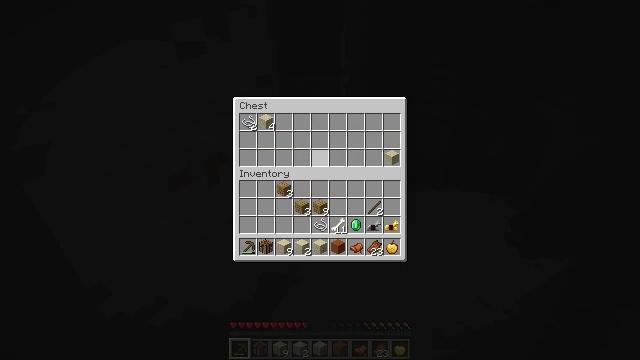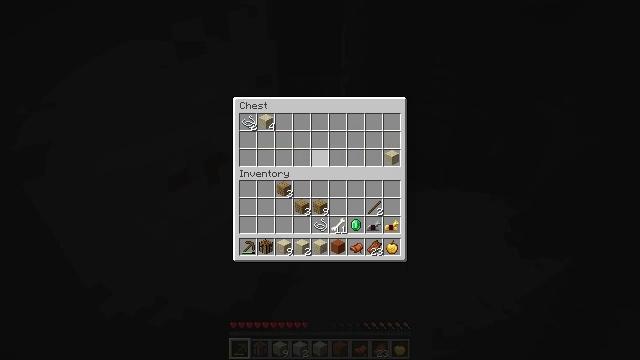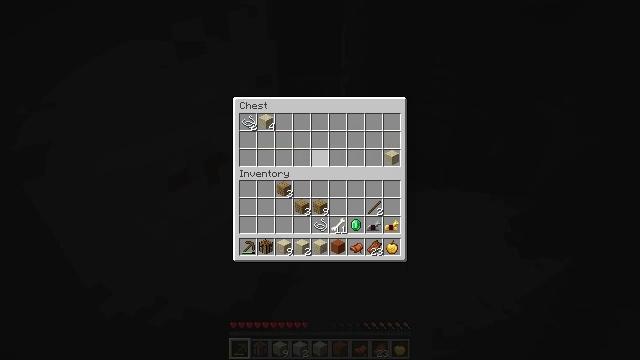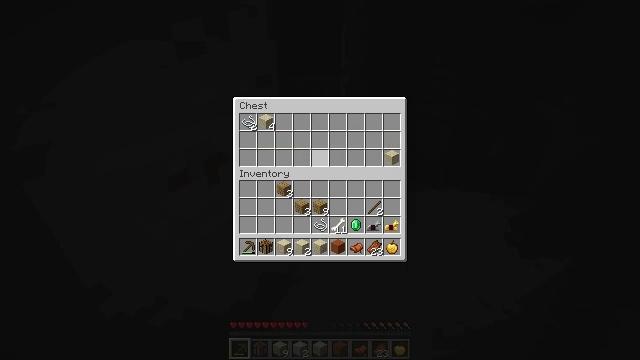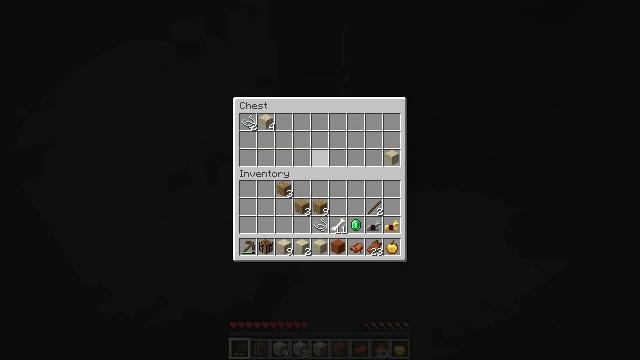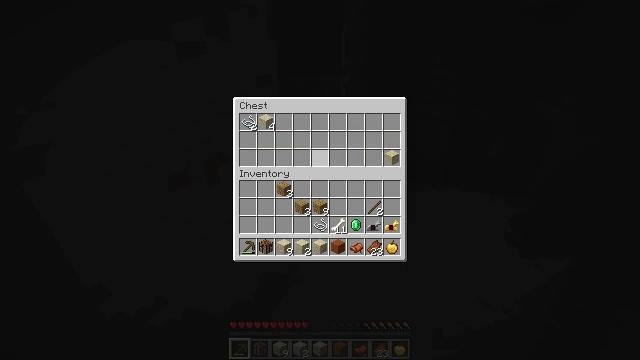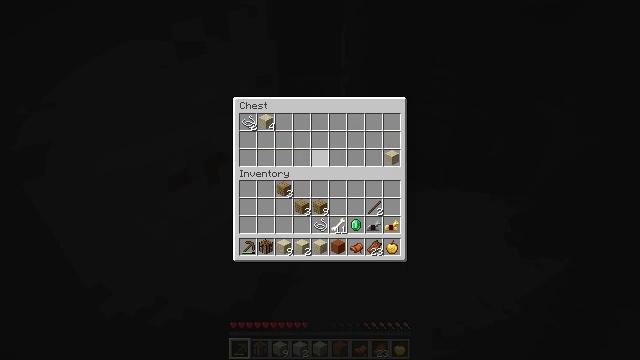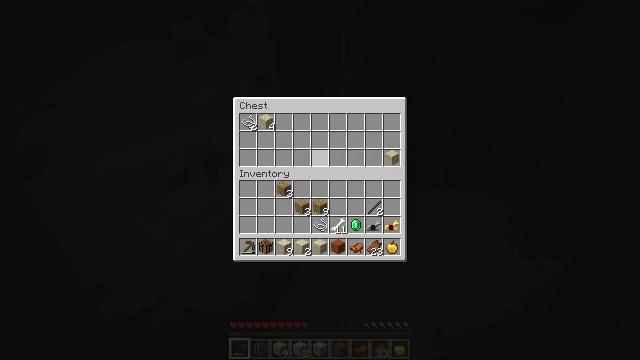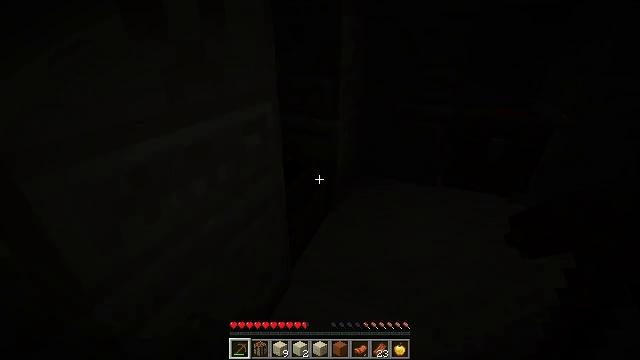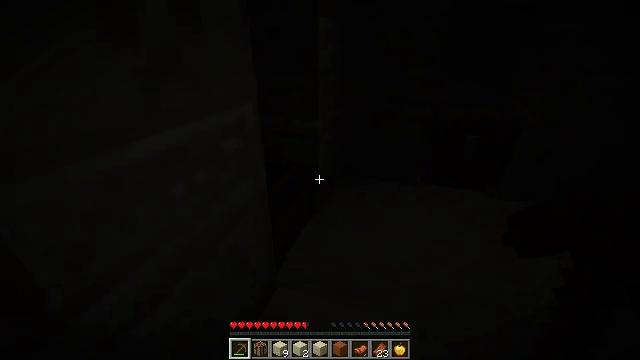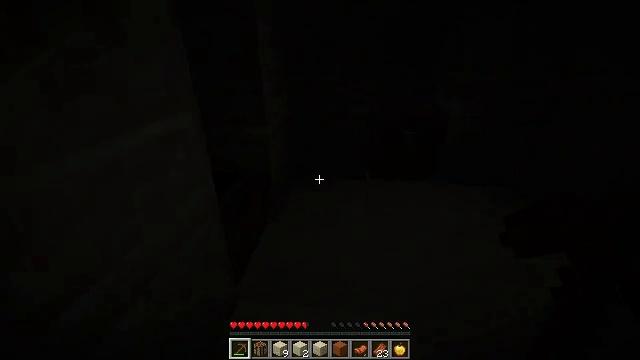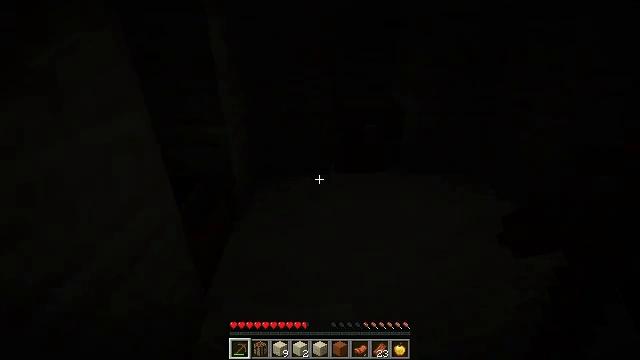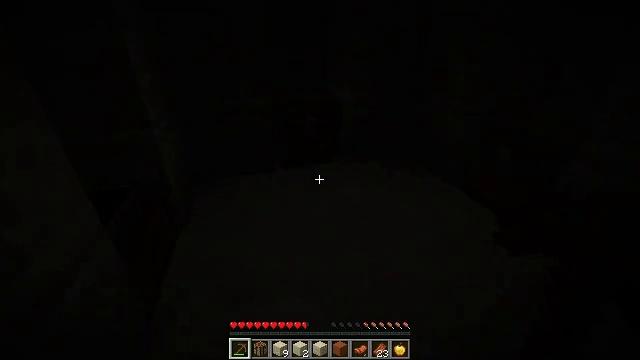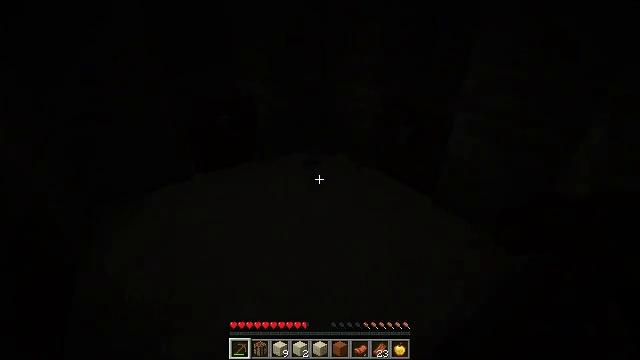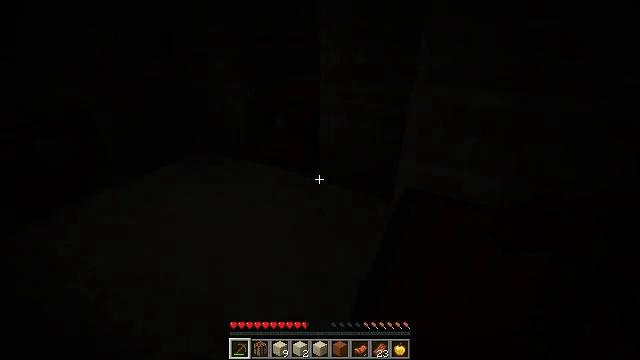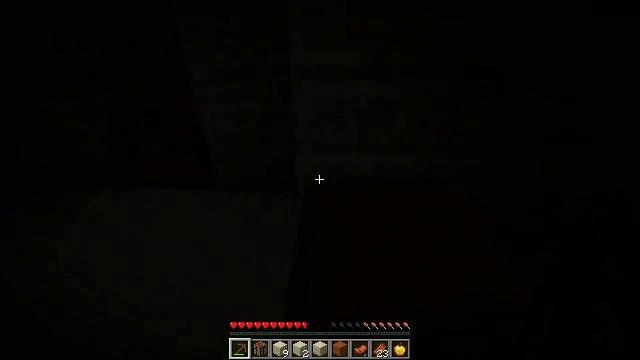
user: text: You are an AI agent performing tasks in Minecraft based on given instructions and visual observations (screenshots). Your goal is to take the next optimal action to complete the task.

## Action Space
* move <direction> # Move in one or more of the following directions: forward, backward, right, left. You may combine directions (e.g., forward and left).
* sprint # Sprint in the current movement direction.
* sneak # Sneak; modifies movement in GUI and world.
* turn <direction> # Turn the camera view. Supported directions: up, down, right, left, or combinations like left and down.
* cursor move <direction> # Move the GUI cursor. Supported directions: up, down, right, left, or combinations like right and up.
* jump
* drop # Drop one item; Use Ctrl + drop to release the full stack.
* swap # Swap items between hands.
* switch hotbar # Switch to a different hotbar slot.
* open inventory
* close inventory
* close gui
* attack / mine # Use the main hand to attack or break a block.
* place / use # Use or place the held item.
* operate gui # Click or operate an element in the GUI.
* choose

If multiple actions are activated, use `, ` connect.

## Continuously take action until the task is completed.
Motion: motion action
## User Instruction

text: Reclaim the chest into your inventory.
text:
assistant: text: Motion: sneak, operate gui
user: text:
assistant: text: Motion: sneak
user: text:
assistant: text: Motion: sneak
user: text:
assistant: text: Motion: sneak
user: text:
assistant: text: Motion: sneak
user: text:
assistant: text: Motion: sneak
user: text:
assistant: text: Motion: sneak
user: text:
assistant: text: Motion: no_op
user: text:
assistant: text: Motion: no_op
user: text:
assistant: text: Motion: turn right, close gui
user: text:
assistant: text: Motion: turn right
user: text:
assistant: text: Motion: turn right
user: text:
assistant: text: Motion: turn right and down
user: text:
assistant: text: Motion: turn right and down
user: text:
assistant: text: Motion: turn right and down
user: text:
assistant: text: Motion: turn right
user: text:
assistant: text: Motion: turn right
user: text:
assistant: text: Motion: turn right
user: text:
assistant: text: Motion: no_op
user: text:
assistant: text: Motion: no_op
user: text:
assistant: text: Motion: use / place
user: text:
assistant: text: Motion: use / place
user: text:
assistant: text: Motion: use / place
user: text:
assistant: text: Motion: use / place
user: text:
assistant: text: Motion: no_op
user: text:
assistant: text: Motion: open gui
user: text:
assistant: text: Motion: no_op
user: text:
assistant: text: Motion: no_op
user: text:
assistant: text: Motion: no_op
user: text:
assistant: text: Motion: no_op